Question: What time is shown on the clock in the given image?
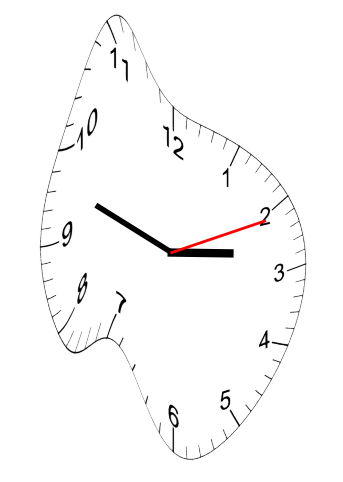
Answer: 02:48:11